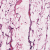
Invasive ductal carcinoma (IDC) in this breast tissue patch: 1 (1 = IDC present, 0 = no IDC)